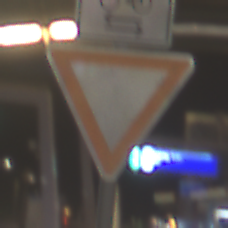
Verkehrszeichen: VorfahrtGewaehren
Zusatzzeichen oben: RichtungsangabeDurchPfeile9
Umgebung: Indoor, Urban
Tageszeit: NotSpecified
Wetter: NotSpecified
Licht: Artificial
Jahreszeit: NotSpecified
Kontrast: MediumContrast